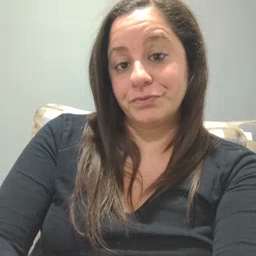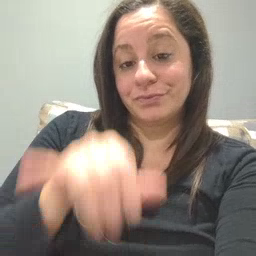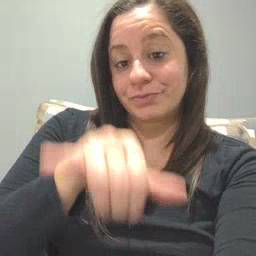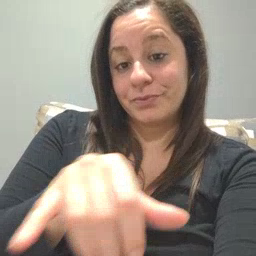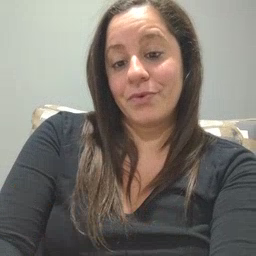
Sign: stay